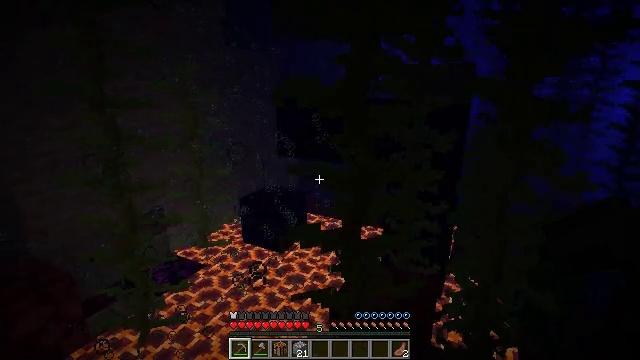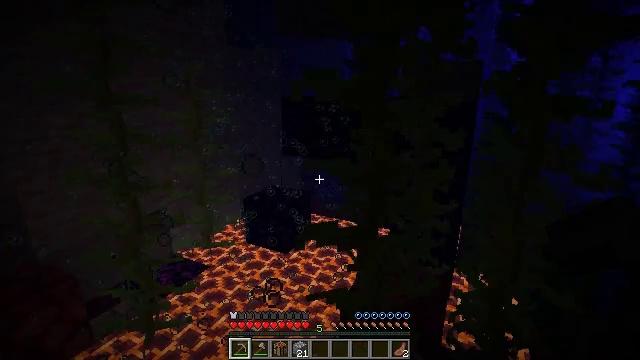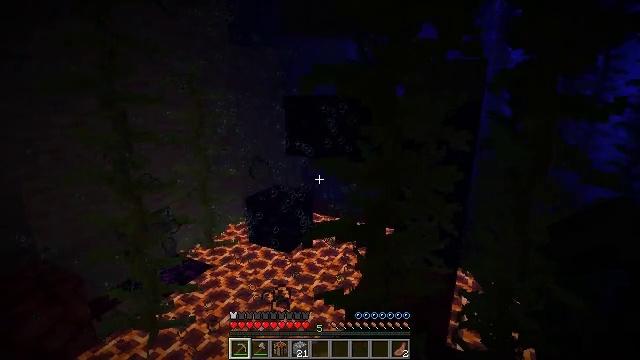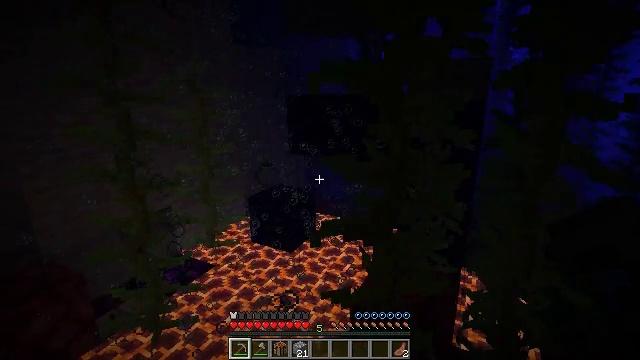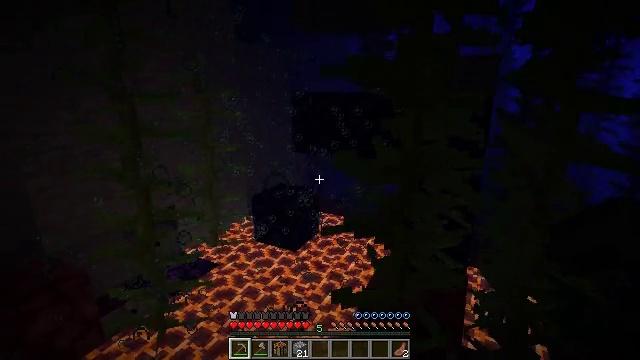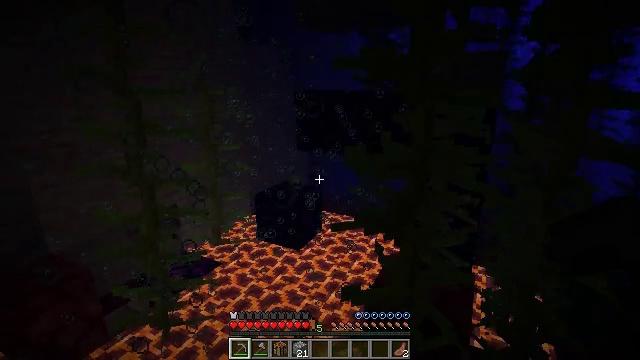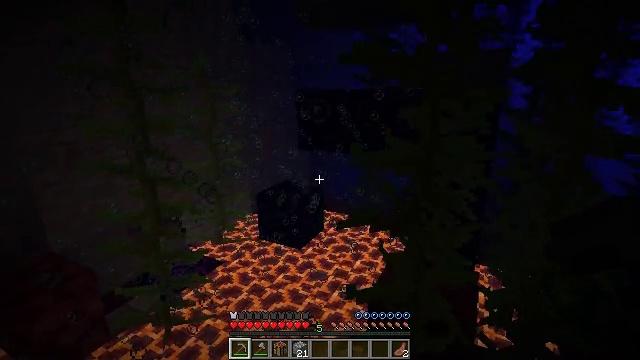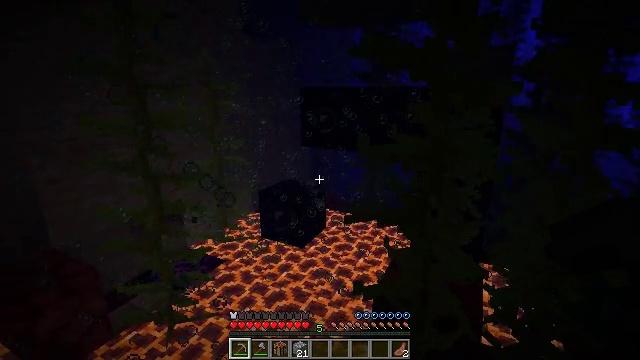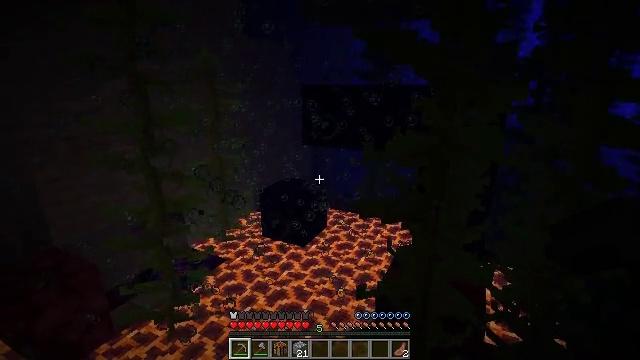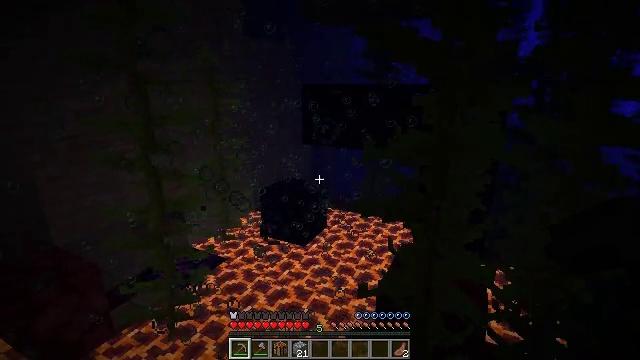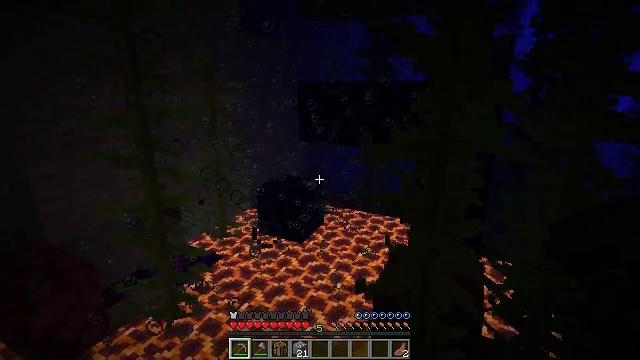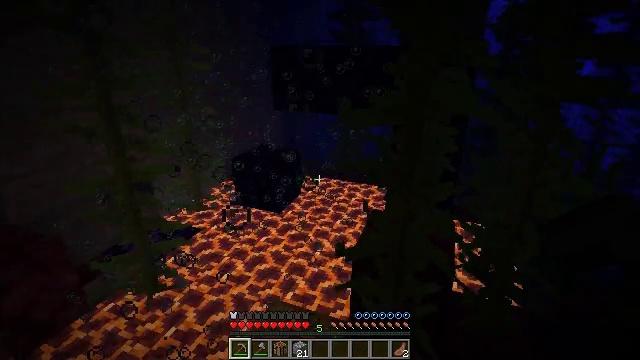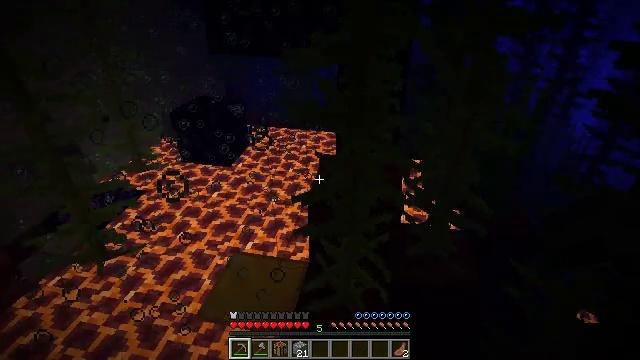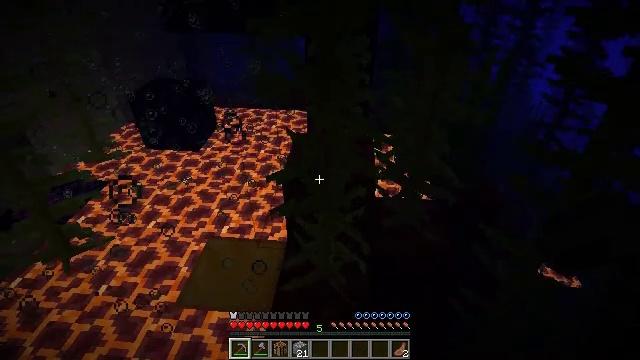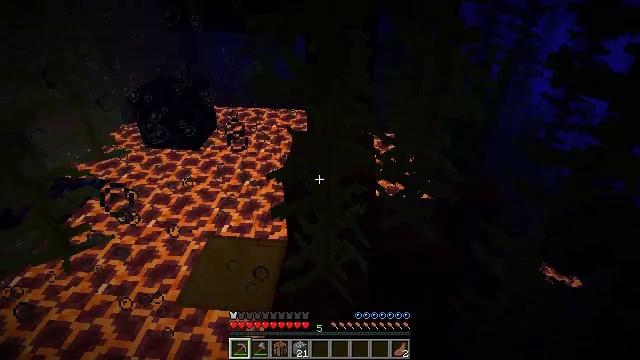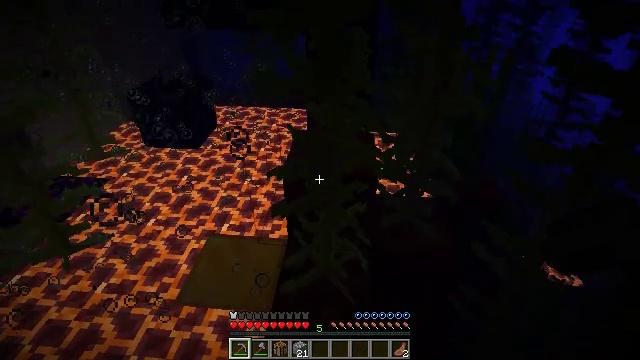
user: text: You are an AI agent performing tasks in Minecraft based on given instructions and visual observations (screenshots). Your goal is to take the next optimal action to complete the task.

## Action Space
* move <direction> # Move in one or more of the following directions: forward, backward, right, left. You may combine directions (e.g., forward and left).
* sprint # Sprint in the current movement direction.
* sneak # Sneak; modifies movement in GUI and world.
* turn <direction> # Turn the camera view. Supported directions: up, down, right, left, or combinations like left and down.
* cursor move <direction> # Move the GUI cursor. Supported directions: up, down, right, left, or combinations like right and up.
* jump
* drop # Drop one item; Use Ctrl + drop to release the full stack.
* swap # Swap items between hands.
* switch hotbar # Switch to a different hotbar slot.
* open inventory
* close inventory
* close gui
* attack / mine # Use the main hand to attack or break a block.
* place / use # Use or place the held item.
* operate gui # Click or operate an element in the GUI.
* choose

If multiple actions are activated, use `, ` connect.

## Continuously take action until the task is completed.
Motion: motion action
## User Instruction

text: Gather kelp plant by attacking it underwater.
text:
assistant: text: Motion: move left
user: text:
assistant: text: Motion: move left
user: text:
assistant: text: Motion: no_op
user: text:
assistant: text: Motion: no_op
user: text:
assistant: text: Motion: no_op
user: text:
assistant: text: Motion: no_op
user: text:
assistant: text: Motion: no_op
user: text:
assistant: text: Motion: no_op
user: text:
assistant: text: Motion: no_op
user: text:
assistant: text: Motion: no_op
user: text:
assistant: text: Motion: turn right and down
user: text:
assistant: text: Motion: turn right and down
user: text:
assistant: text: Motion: turn right and down
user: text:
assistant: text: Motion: no_op
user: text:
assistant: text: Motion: no_op
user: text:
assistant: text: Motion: no_op
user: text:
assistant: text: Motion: no_op
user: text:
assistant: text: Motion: no_op
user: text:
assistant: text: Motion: no_op
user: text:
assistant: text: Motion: turn left
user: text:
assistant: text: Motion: turn left and up
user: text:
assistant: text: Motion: turn left and up
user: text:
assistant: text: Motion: no_op
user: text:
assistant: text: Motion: turn right and down
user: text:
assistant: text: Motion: no_op
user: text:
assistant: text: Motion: move forward
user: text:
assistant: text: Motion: move forward
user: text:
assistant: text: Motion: move forward
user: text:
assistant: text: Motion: no_op
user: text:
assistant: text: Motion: no_op